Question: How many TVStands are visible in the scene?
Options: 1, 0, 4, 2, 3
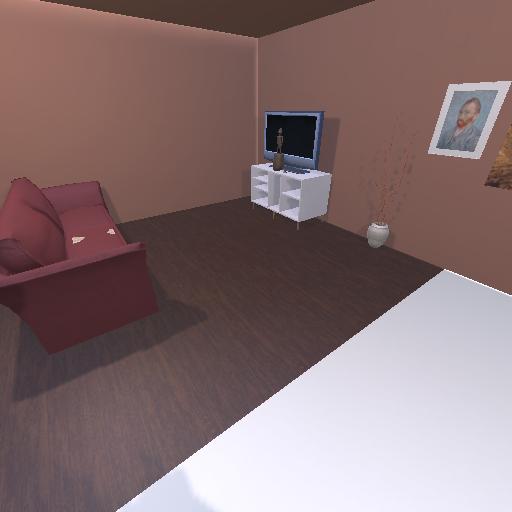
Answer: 1